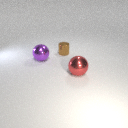
large purple metal sphere to the left of small brown metal cylinder